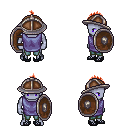
a pixel art fantasy rpg character, male body template, dark elf, purple skin, chain tabard jacket, teal pants, red mohawk hairstyle, chain helm, ghillies, shield, four views (front, back, left, right), 2x2 character sprite sheet, small pixel art, hard edges, no anti-aliasing